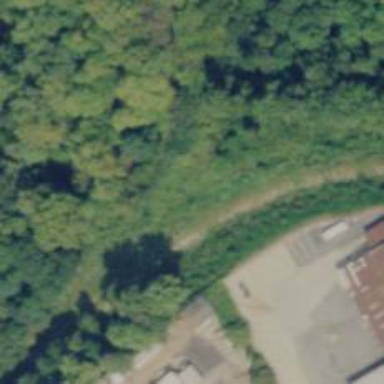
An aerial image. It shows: Abandoned spur railway.